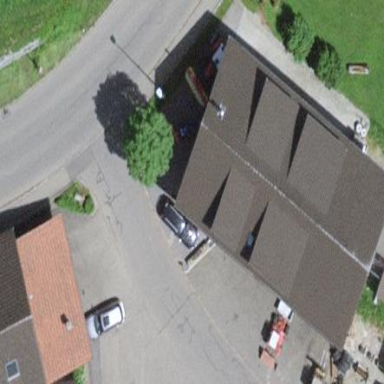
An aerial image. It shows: Warehouse building.